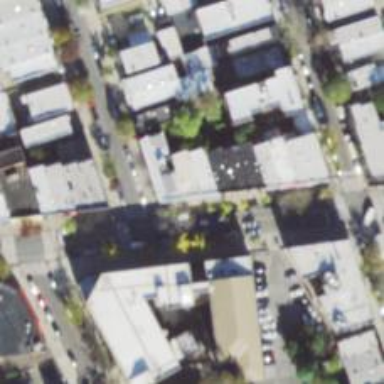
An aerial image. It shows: Healthcare clinic.